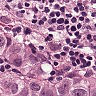
Metastatic tissue present: yes